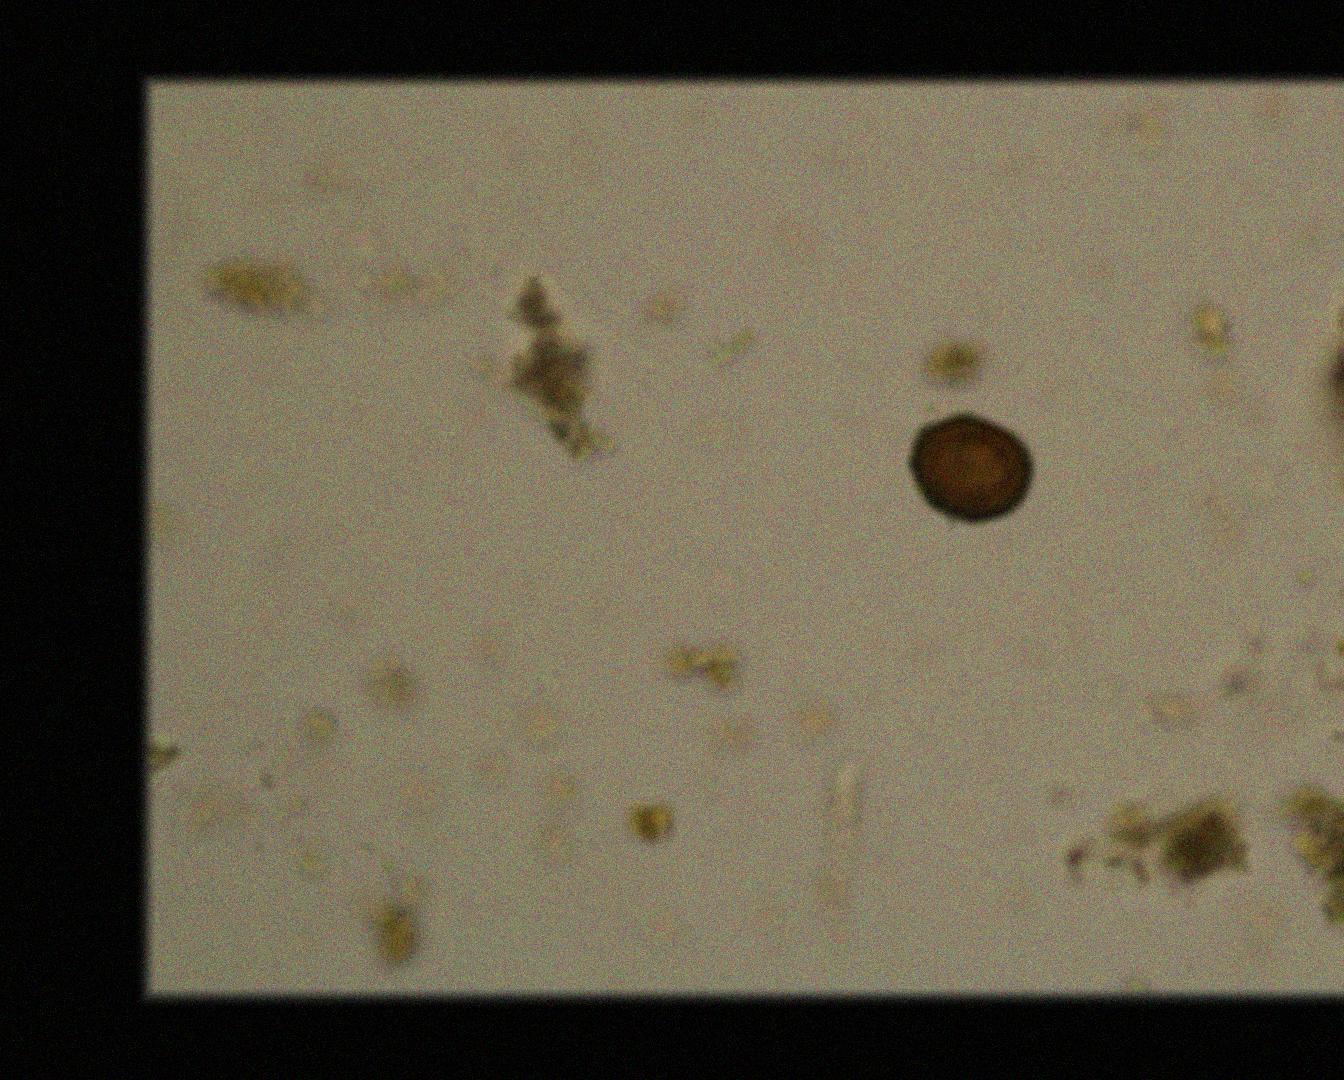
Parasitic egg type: Taenia spp. egg